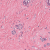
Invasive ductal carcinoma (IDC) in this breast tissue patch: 0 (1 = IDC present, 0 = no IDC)